Interaction volume radius: 5 \u00c5
Interaction volume height: 10 \u00c5
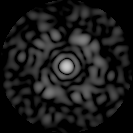
Disorder parameter: 0.837